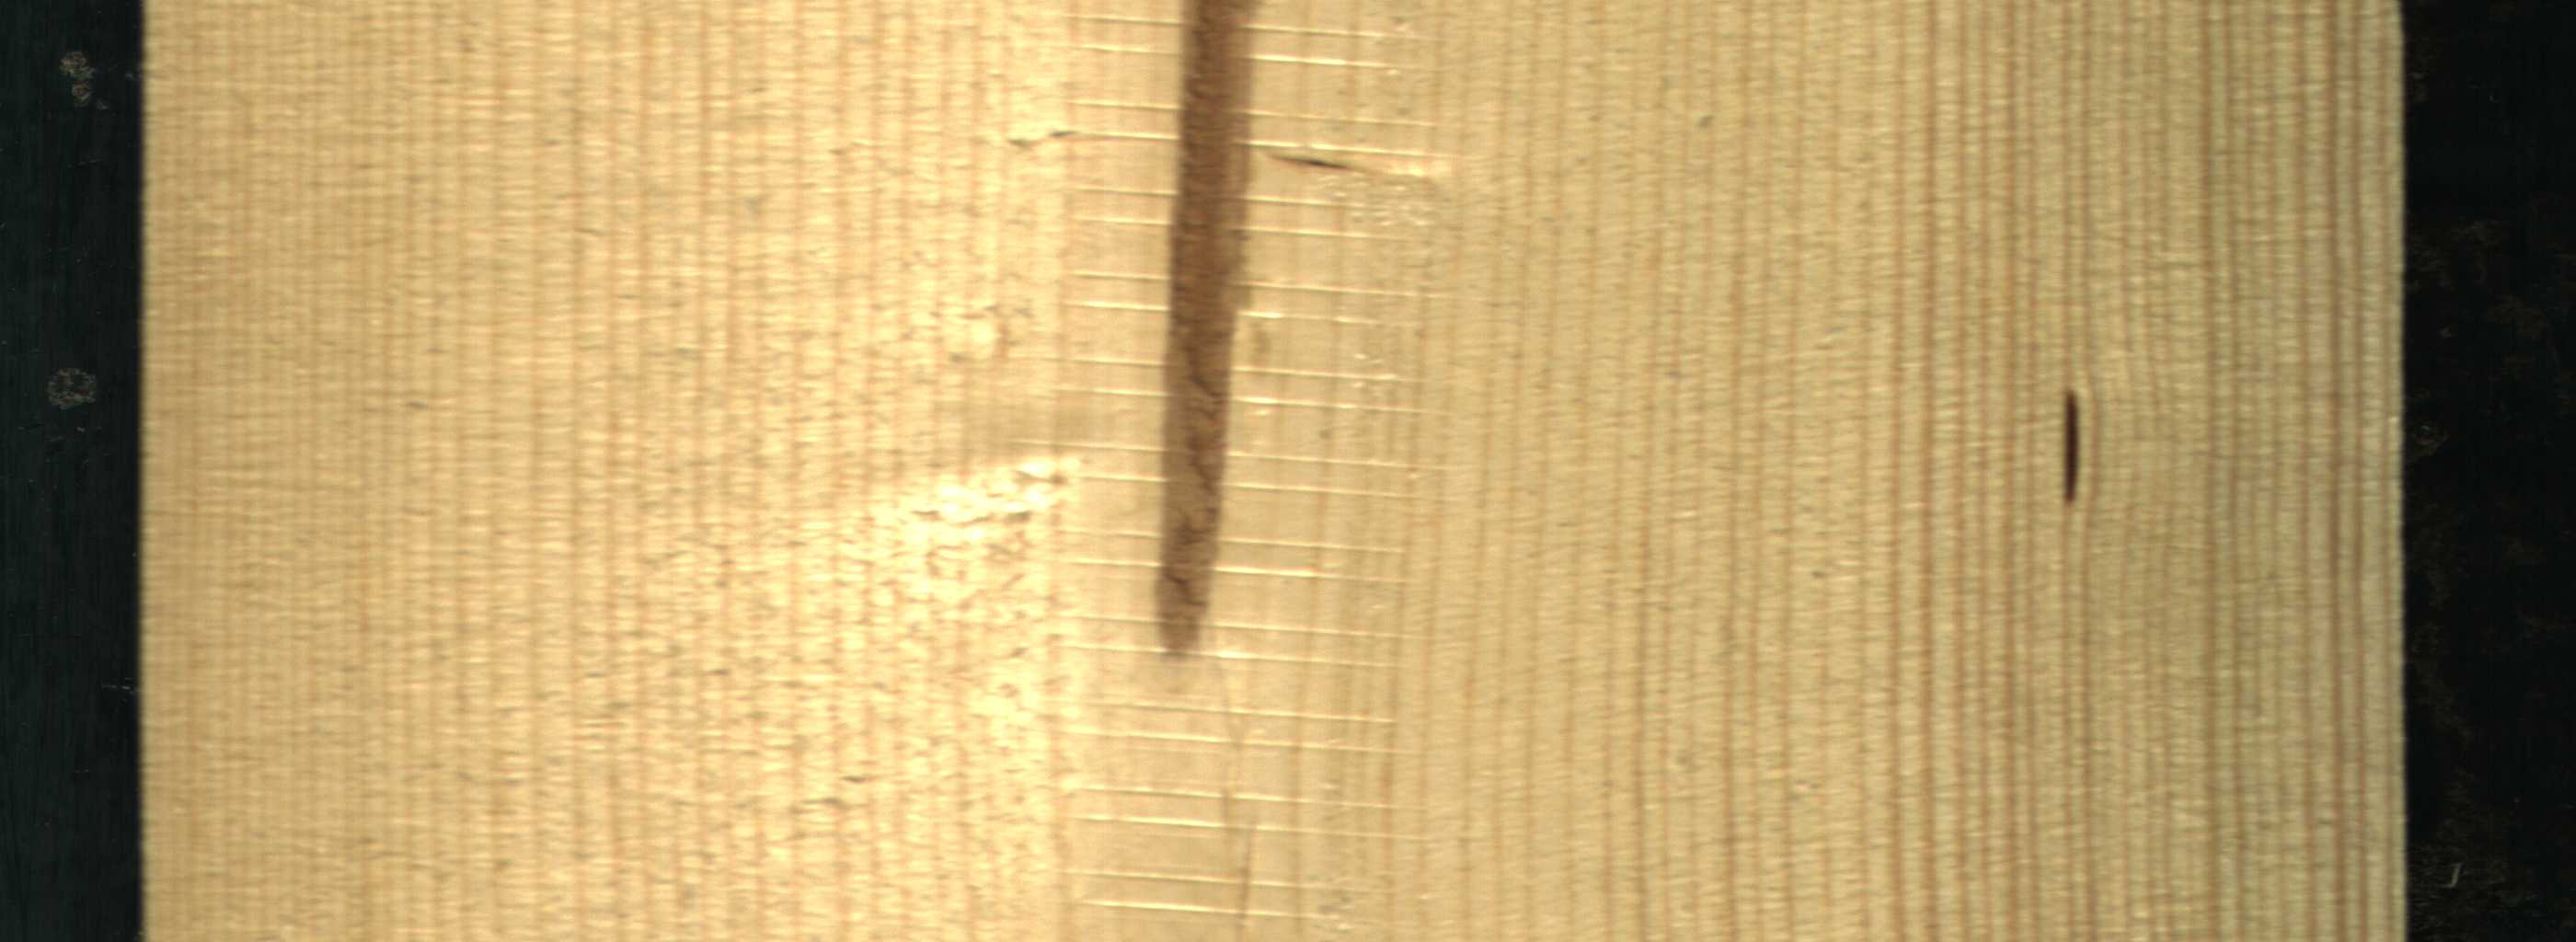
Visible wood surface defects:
Marrow
resin